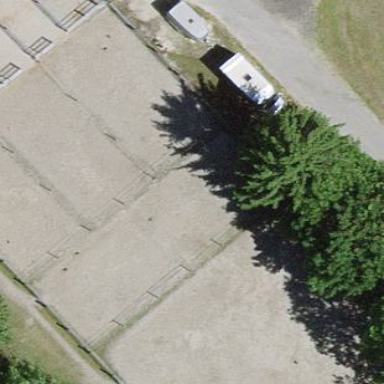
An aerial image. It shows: Equestrian pitch with dirt surface for leisure land activities.